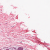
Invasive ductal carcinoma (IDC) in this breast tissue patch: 0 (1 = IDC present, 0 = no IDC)